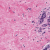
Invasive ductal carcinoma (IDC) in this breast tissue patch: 0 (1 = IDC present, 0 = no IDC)